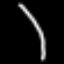
Label: line